Question: This has happened since yesterday, some razor views display like this in visual studio:

I've repaired my VS2010 and the sp1 this morning, and still getting this.
If I minimize VS, the view display correctly, when going back to maximized mode it re-draw like that.
What can I do with that? Is there someone who got that situation, I cannot work like that.
Any idea? Do I have options?
As suggested, I updated the video card driver, and it seems to have fix the thing. Still
very scary though.
Yes, after at least 1 reboot and 1 shut down, everything is back to normal. I would not have expected to update a video driver for a ;).
In case it help someone else, I have an AMD Radeon HD 6800 series.
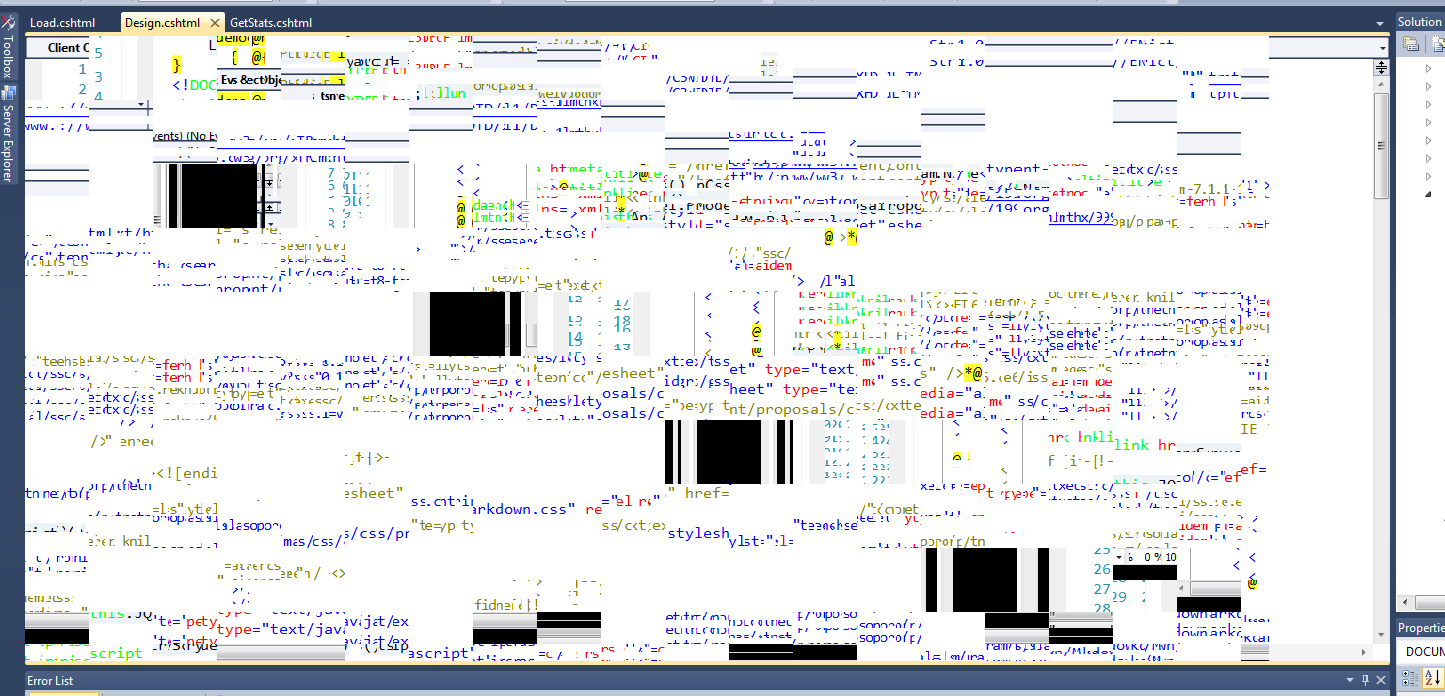
Answer: The Text Editor in Visual Studio 2010+ uses WPF (which uses hardware-accelerated graphics rendering). That might explain why you are seeing this problem in Visual Studio, but your problem definitely seems video card related.